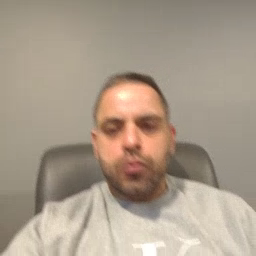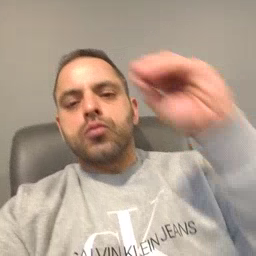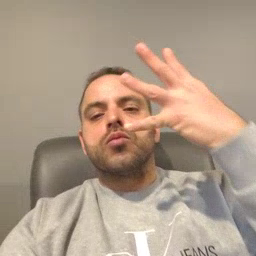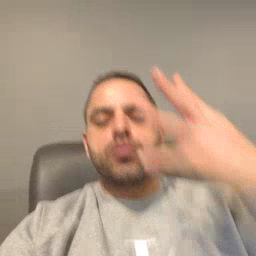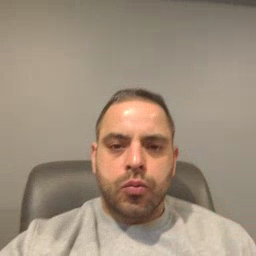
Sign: sun